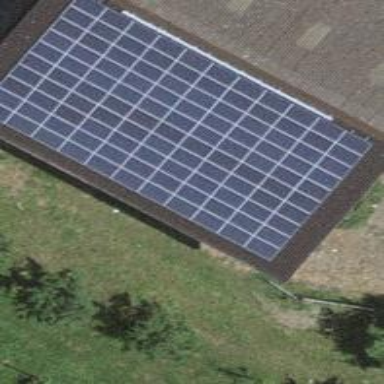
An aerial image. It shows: Solar power generator.